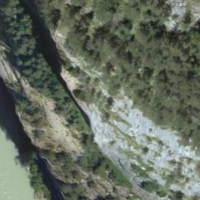
EUNIS habitat code: 44
Species observed at this site:
Tichodroma muraria